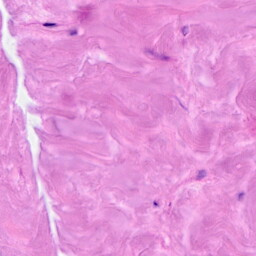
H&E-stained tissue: Breast